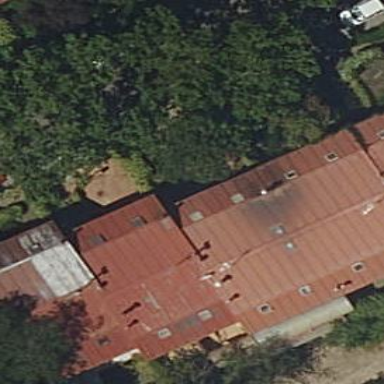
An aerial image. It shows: Terrace building.